Question: I have the following data:

I want to match the 'Date' and 'Value' col to the 'Mapped Date' and 'Value' colume:
I am doing this with:
'=COUNTIFS($A:$A;E2;$B:$B;F2)'
However that does not give me the Higher/Lower colume which I want to map. Basically it should look like the 'expected results' col.
Any suggestions how to map this value?
I appreciate your answer!
PS.: One problem with just using:
'=IF(COUNTIFS($A:$A;E8;$B:$B;F8);C8;"")'
the value in 'row 20' gets marked with 0 because the if goes sequentially...
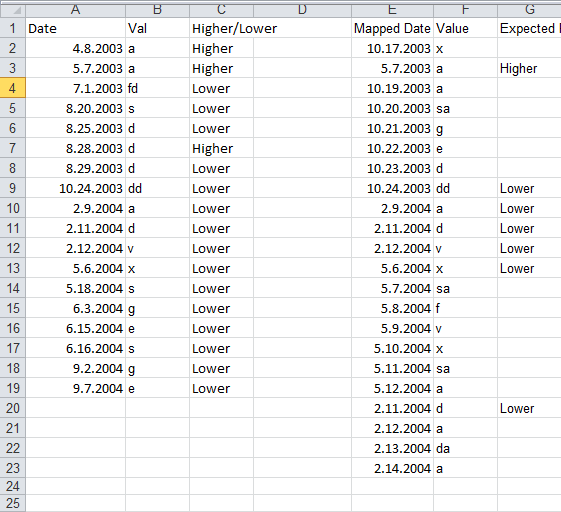
Answer: This is an extension of <URL>.
use this one in 'G2':
'''
=IFERROR(INDEX($C$2:$C$19,MATCH(E2 & F2, $A$2:$A$19 & $B$2:$B$19, 0)),"")
'''
and press ++ to evaluate it.